Question: My Question is making all the duplicated value in each column filled by '0'.
looks like:

'''
df2 = df[['timestamp', 'temperature', 'humidity', 'light', 'pressure', 'speed', 'battery_voltage', 'ddp']]
df2['timestamp'] = pd.to_datetime(df['timestamp'])
df2['timestamp'] = df2['timestamp'].map(lambda x:
datetime.datetime.strftime(x,'%Y-%m-%d'))
df2 = df2.groupby('timestamp',as_index = False).sum()
df2['timestamp'] = pd.to_datetime(df2['timestamp'], format = '%Y-%m-%d')
df2.sort_values(by = ['timestamp'], ascending = [True])
df2.set_index('timestamp', inplace = True)
df2 = df2.resample('D').ffill().reset_index()
df2.duplicated(['temperature', 'humidity','light','pressure', 'speed', 'battery_voltage'])
'''
I have used boolean method, it give me ''True'' and ''False'' back.
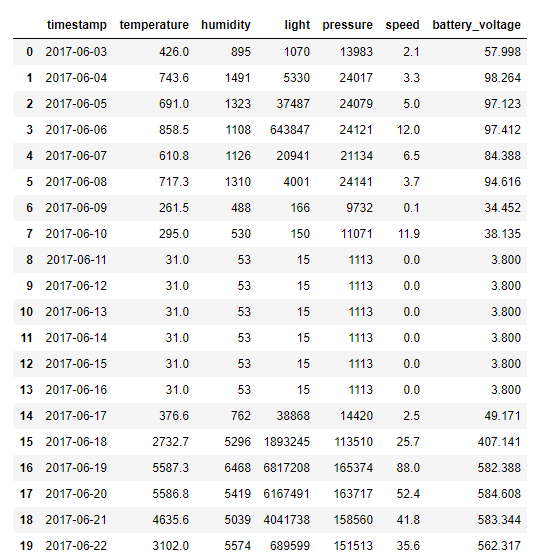
Answer: I think that the method is the main problem. This has to be replaced with <URL>. I also simplified your code a bit:
'''
df2 = df[['timestamp', 'temperature', 'humidity', 'light', 'pressure', 'speed', 'battery_voltage', 'ddp']]
df2['timestamp'] = pd.to_datetime(df['timestamp']).set_index('timestamp', inplace = True)
# df2 = df2.groupby(pd.Grouper(freq='D')).sum()
df2 = df2.resample('D').sum().fillna(0).reset_index()
'''
The line I put in comment is not needed, but you could use it, when you want to group your data by day (and don't want to resample it)